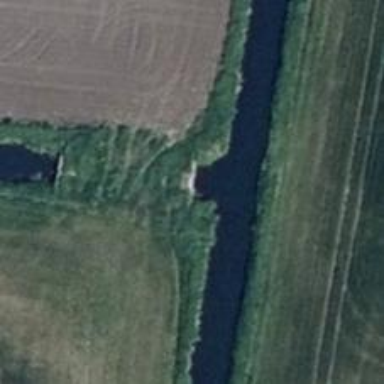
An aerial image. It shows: Weir in waterway.